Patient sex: M
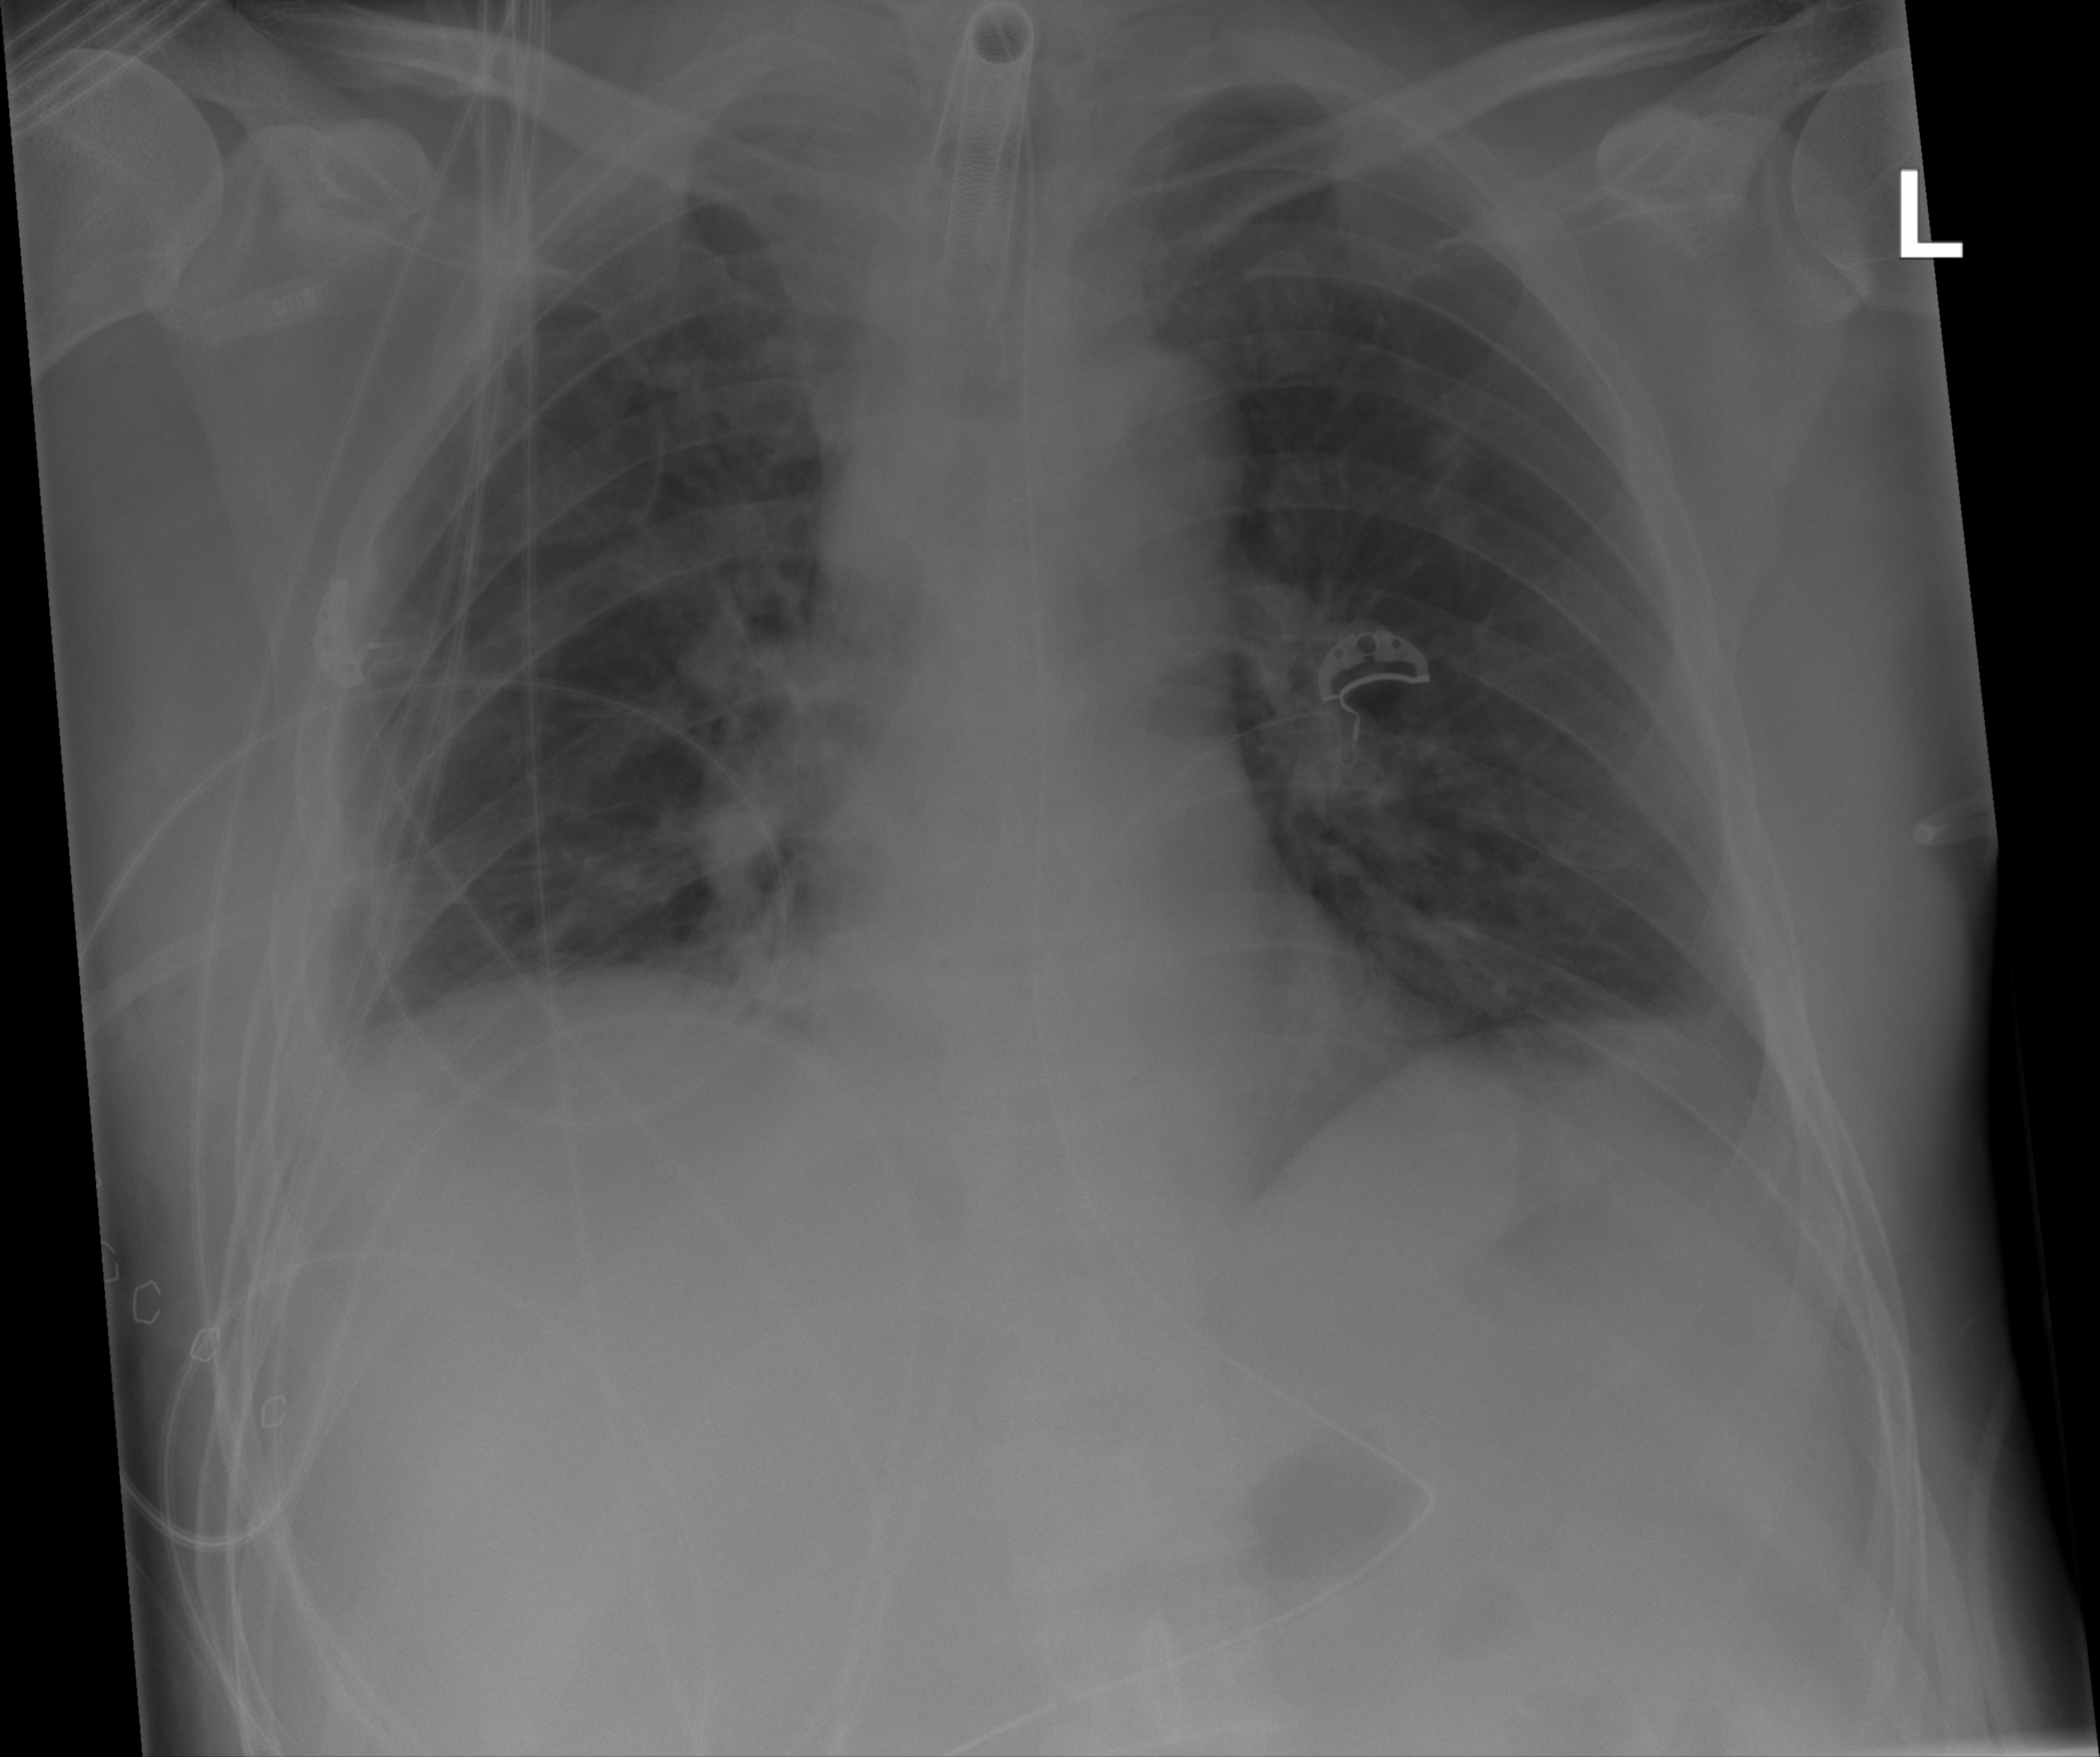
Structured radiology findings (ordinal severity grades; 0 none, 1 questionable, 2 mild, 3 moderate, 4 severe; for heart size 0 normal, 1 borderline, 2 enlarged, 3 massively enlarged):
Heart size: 0
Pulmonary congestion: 2
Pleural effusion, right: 1
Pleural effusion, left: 0
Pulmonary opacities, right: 1
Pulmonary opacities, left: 1
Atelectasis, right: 1
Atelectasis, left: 0